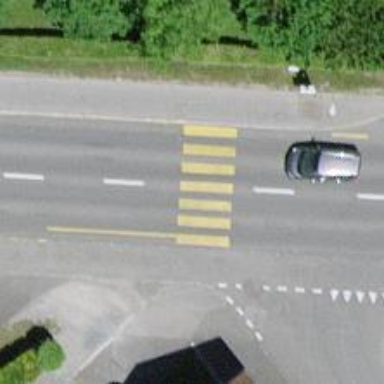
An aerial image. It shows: Zebra crossing on the road.